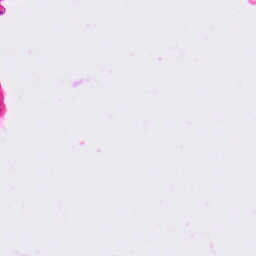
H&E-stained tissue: Lung